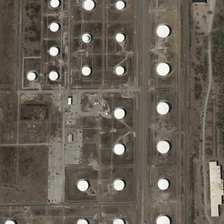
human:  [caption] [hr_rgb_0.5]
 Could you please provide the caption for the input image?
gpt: many white storage tanks are surrounded by bareland .

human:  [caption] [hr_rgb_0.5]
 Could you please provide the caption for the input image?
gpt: many white storage tanks are surrounded by bareland .

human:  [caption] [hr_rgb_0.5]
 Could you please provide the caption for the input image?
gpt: many white storage tanks are surrounded by bareland .

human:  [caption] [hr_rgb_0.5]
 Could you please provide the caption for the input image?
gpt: many white storage tanks are surrounded by bareland .

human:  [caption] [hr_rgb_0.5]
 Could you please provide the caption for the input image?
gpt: many white storage tanks are surrounded by bareland .